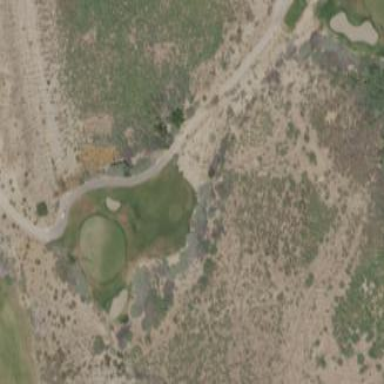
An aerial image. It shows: Rough grassy area used for golf.